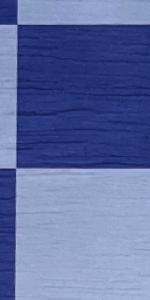
Label: Empty